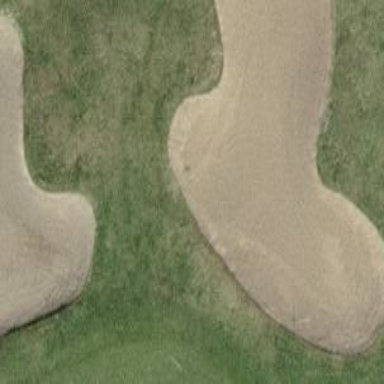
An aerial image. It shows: Sandy area is golf bunker.